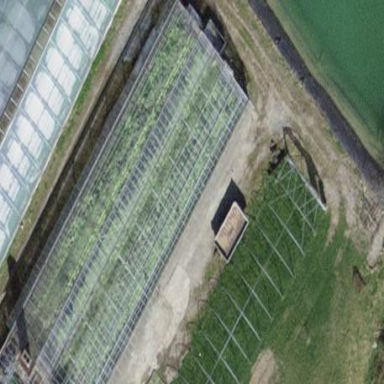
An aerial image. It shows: Greenhouse.